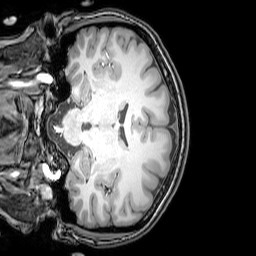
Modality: T1w
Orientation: coronal
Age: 20
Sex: female
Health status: healthy
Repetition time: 0.081 s
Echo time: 0.037 s